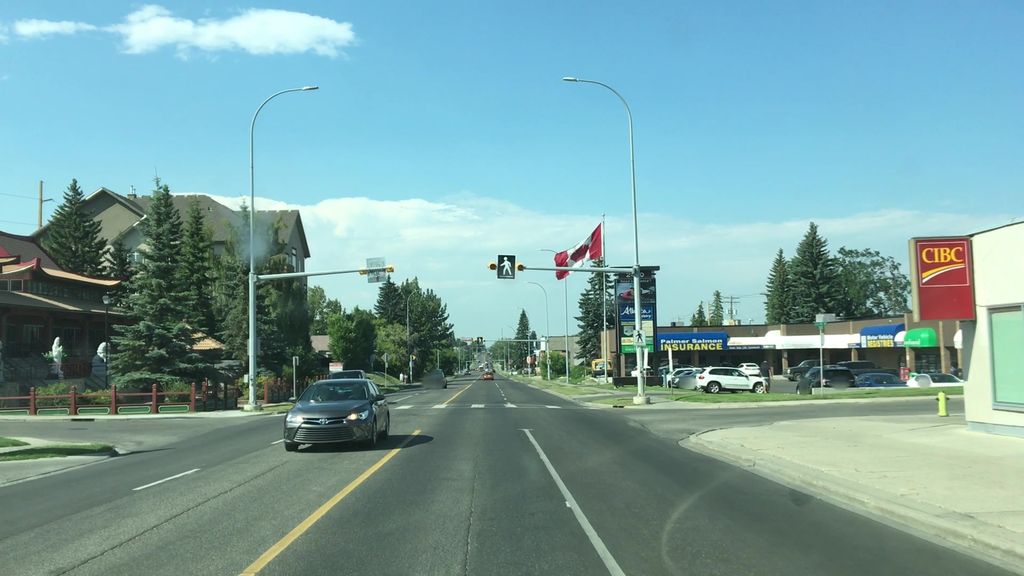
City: calgary